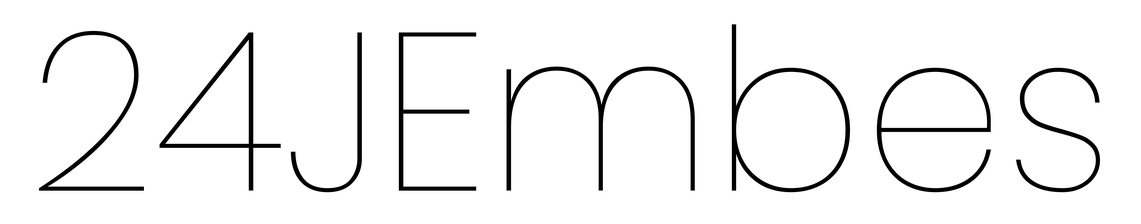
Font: Poppins-Thin